Interaction volume radius: 5 \u00c5
Interaction volume height: 10 \u00c5
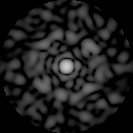
Disorder parameter: 0.7987